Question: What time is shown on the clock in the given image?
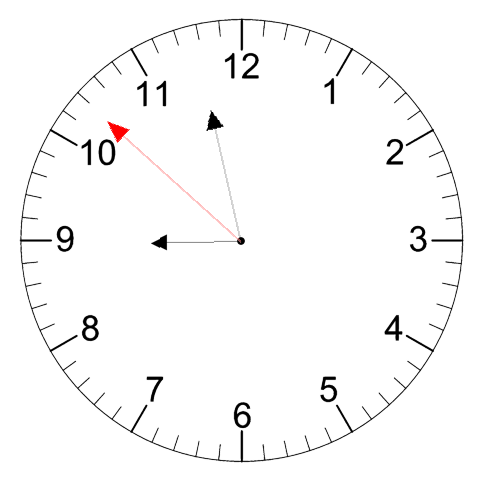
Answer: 08:57:52